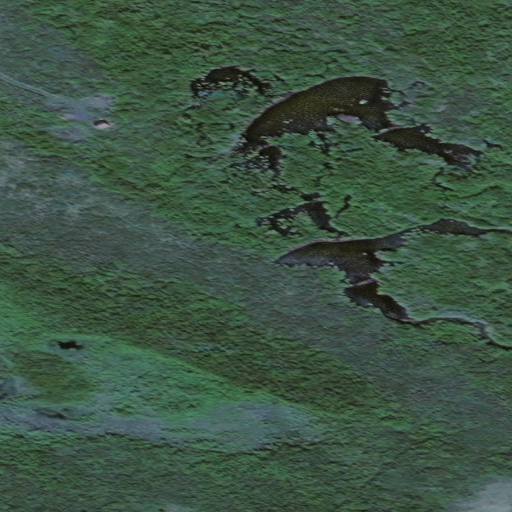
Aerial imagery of valley in Alaska named Hoodoo Gulch containing only unknown